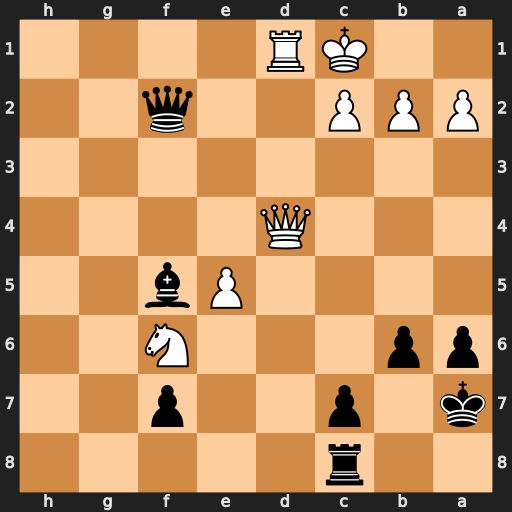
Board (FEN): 2r5/k1p2p2/pp3N2/4Pb2/3Q4/8/PPP2q2/2KR4
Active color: b
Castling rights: -
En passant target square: -
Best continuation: Qxc2#